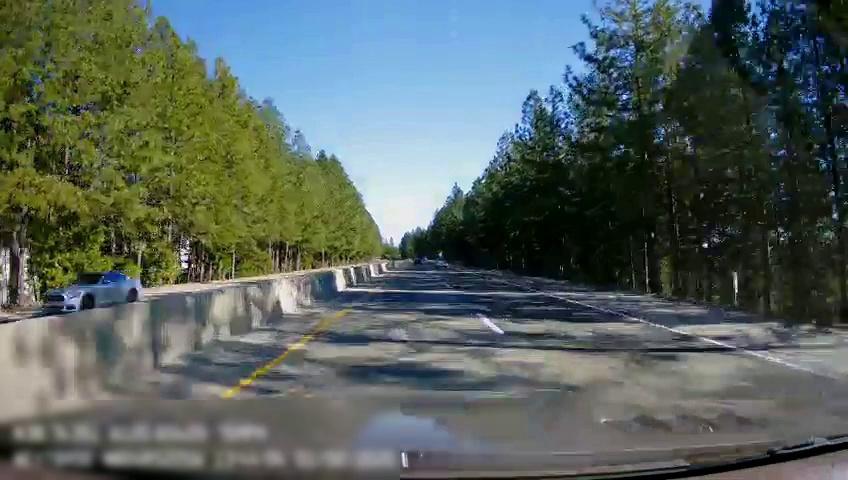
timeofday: Day
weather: Sunny
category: Drivable Space
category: Drivable Space
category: Vehicles | Car
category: Vehicles | Car
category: Lanes | Alternate Lane
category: Lanes | Current Lane
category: Lanes | Alternate Lane
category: Lanes | Opposite Lane